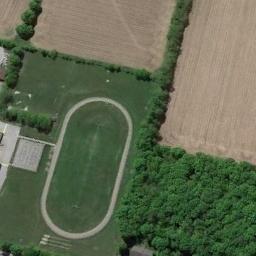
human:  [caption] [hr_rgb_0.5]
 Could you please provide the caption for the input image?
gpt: The ground track field is surrounded by a forest and two clearings .

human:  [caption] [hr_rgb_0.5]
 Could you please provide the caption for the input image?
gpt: A track and field is built on the lawn next to the forest and bare land .

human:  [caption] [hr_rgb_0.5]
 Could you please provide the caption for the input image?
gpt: The green space next to the track is shabby .

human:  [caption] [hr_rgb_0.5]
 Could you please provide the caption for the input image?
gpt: There are many trees near the ground track field .

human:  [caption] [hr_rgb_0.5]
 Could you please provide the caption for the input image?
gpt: There are green lawns and yellow farmlands beside the ground track field .